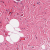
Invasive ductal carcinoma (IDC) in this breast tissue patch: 0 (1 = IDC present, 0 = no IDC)